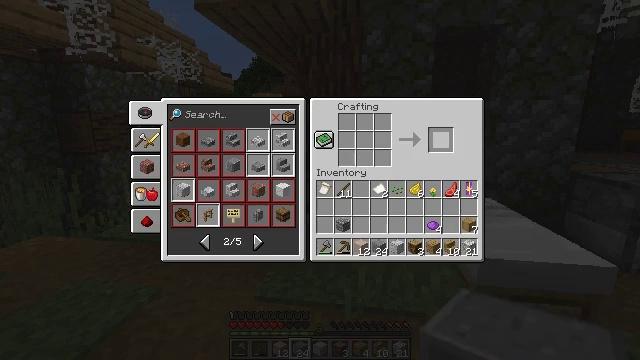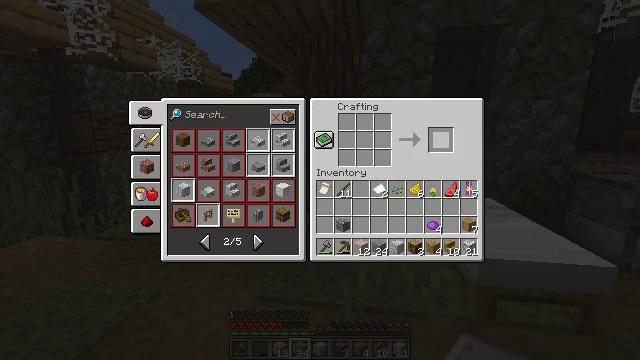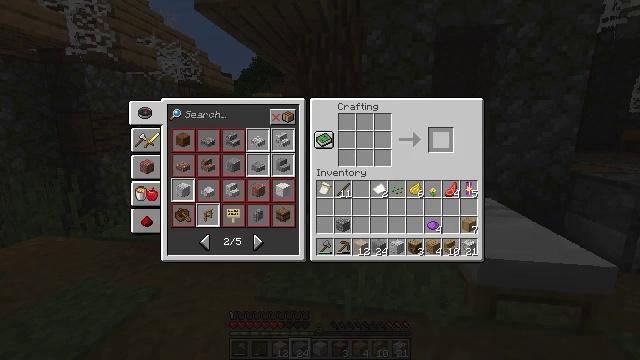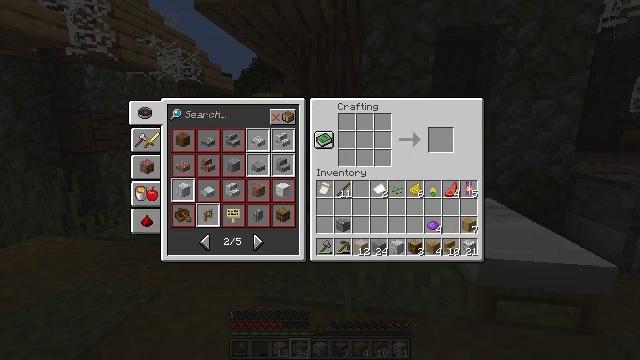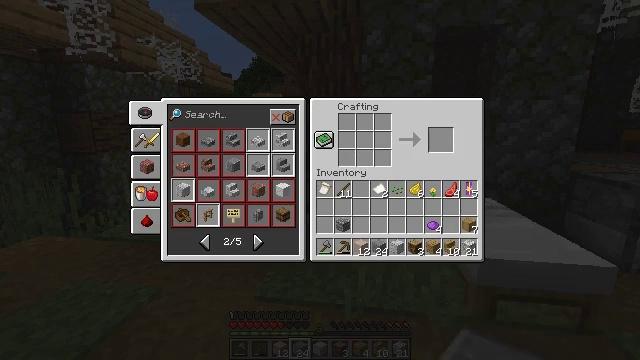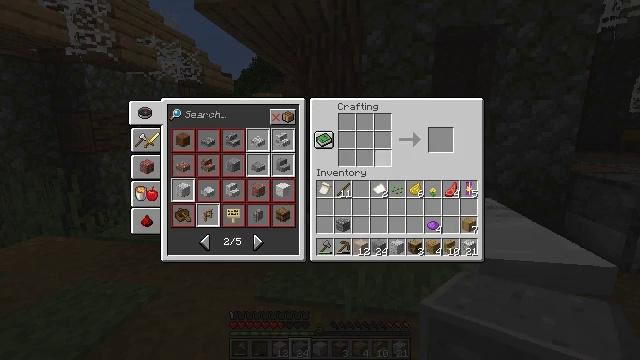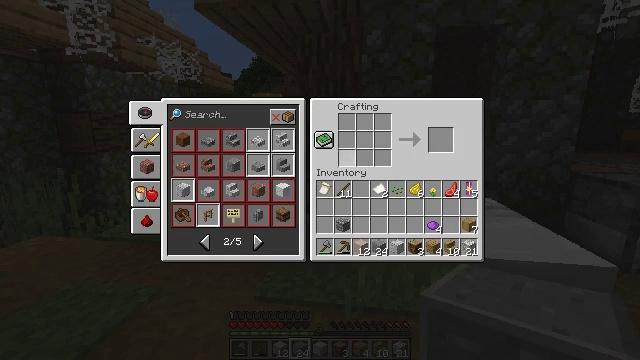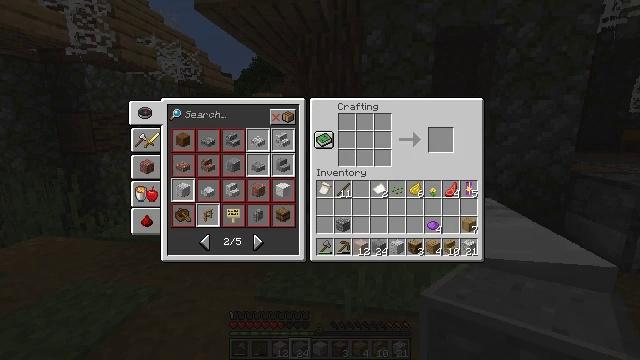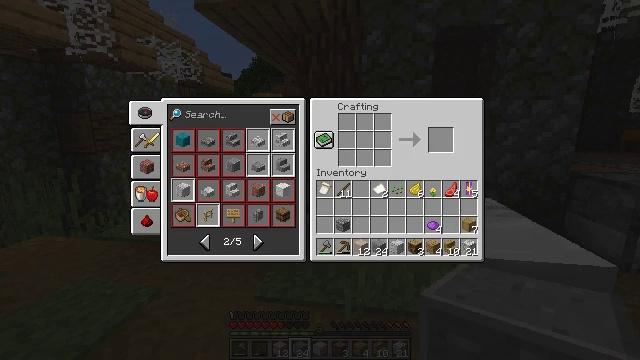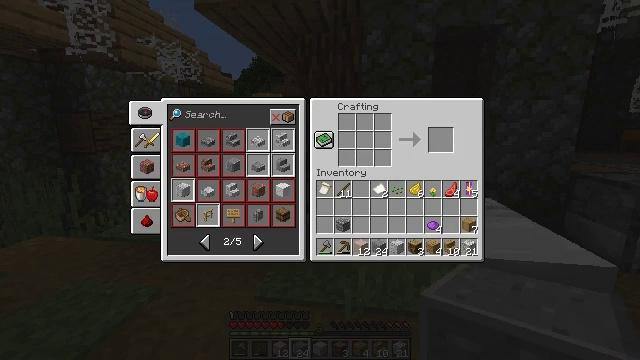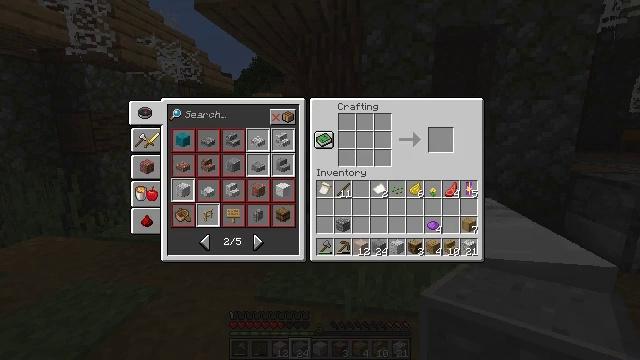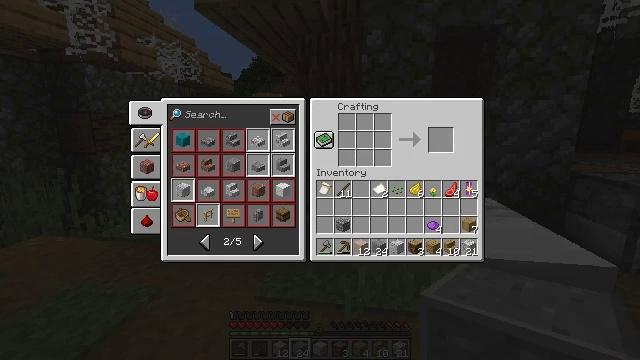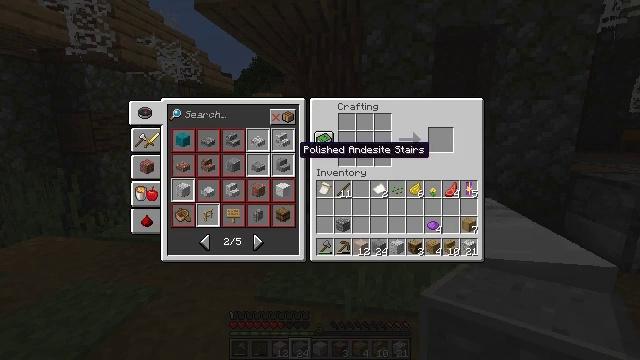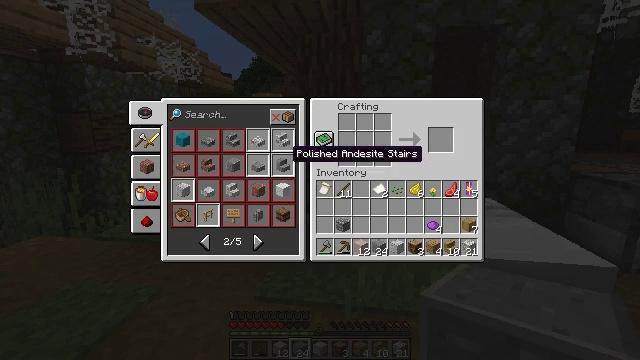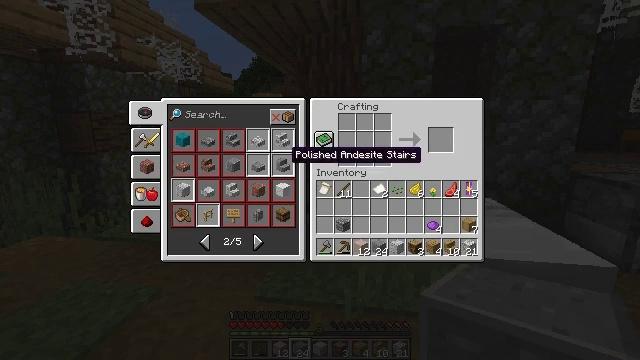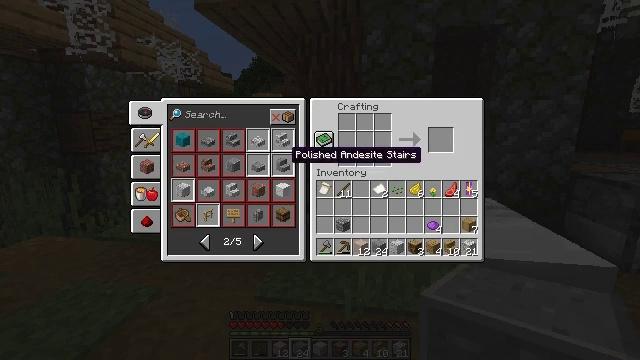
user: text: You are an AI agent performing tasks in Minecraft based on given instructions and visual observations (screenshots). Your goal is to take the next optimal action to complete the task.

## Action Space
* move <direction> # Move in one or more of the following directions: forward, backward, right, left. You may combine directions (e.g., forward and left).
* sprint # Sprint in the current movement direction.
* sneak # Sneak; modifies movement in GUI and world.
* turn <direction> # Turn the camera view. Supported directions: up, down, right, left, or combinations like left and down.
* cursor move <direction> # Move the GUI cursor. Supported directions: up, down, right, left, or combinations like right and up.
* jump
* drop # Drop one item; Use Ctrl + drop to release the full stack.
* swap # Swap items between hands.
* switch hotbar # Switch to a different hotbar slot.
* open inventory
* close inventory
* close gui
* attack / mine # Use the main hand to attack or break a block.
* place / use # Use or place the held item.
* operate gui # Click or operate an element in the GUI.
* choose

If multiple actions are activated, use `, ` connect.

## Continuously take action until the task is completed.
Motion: motion action
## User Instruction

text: Make a set of polished andesite stairs on the crafting table.
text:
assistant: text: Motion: sneak, open gui
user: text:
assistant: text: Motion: sneak
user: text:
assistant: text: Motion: sneak, cursor move left and down
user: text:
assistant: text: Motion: sneak, cursor move left and down
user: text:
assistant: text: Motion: sneak, cursor move left
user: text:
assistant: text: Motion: sneak, cursor move left
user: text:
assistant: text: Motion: cursor move left
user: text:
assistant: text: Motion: no_op
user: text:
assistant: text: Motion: no_op
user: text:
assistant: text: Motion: no_op
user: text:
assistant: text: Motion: no_op
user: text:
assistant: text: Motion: cursor move left
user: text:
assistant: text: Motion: cursor move left
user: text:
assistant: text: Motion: operate gui
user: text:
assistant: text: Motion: operate gui
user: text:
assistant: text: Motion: operate gui
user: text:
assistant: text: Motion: no_op
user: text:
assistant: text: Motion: cursor move right
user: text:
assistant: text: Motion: cursor move right
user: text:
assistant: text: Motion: no_op
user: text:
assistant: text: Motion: cursor move right
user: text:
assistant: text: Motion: cursor move right
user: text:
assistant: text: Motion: cursor move right
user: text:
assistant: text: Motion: sneak, cursor move right
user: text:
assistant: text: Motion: sneak
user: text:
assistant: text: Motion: sneak
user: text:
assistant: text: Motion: sneak
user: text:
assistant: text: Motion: sneak, cursor move right
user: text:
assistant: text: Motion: sneak
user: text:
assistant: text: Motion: sneak